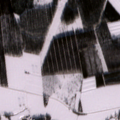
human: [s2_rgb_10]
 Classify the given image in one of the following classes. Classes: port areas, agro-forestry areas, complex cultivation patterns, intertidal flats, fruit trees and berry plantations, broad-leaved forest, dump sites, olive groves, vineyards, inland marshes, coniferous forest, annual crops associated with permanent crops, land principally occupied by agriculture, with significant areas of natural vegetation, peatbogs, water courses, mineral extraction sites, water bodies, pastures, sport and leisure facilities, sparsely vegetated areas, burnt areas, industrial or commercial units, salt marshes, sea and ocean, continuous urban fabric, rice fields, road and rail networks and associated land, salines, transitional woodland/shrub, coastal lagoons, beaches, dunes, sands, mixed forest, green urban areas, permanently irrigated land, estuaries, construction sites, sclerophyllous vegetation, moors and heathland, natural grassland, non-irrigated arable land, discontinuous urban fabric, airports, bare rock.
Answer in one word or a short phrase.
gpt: non-irrigated arable land, land principally occupied by agriculture, with significant areas of natural vegetation, broad-leaved forest, mixed forest, transitional woodland/shrub